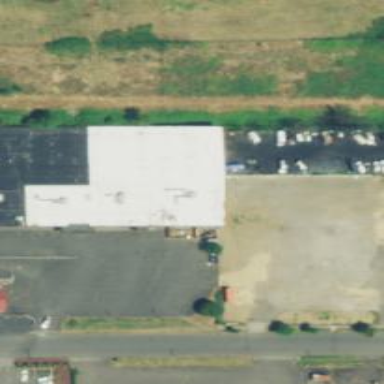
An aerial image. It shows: Commercial building.